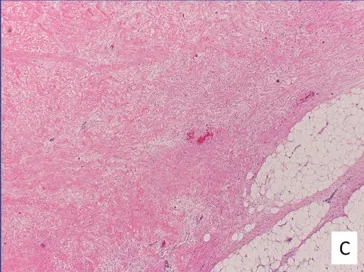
The fibrosis extends into the adjacent fibroadipose tissue (C).
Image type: pathology (h&e)